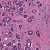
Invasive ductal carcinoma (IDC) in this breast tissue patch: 1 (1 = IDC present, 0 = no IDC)